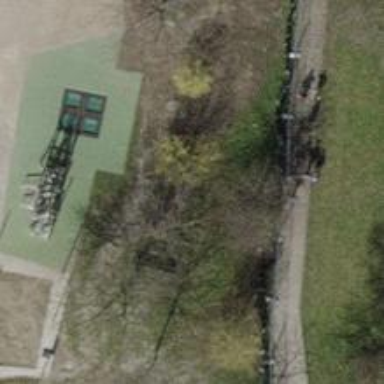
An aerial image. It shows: Playground area for leisure activities on the land.